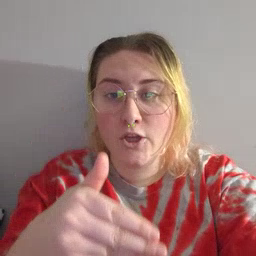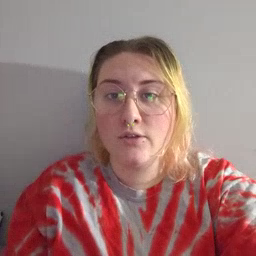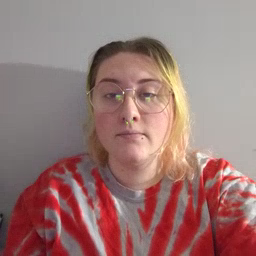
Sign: after